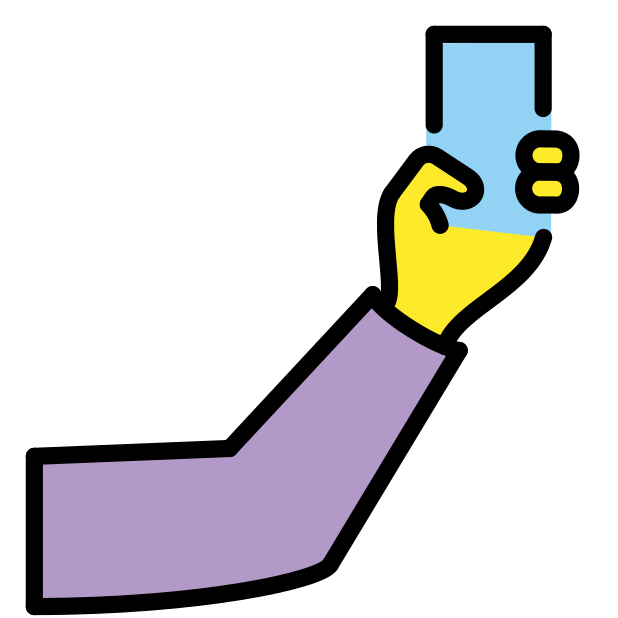
Emoji: 🤳
Name: selfie
Unicode: 0x1f933